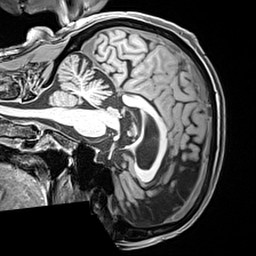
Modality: T1w
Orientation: sagittal
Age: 68
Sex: male
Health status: healthy
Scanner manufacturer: siemens
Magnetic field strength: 3 T
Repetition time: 2.4 s
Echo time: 0.00217 s